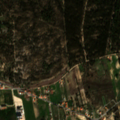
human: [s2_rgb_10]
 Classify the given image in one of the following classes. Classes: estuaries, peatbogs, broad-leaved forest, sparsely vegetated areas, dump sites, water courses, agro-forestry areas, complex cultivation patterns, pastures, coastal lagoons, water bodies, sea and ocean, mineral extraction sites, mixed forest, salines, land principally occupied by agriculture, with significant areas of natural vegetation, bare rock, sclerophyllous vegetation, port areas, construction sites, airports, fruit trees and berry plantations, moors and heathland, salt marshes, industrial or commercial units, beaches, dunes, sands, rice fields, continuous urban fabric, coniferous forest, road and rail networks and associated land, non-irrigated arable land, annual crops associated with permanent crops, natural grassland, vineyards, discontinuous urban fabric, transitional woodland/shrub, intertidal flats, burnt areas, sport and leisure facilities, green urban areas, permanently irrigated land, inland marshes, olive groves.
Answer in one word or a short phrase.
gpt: discontinuous urban fabric, complex cultivation patterns, broad-leaved forest, transitional woodland/shrub